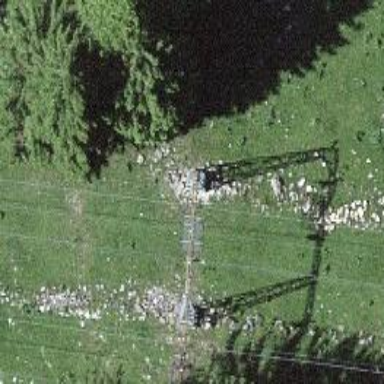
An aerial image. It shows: Pylon used for aerialway.